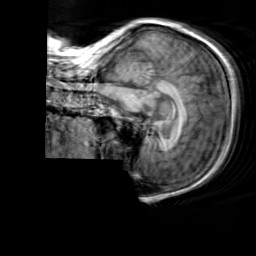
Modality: T1w
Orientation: sagittal
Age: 63
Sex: female
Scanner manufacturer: siemens
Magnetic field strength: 3 T
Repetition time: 2.3 s
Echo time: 0.00303 s